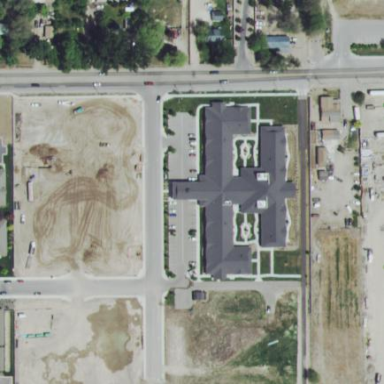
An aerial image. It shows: Building.